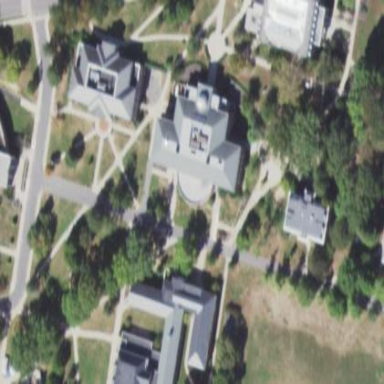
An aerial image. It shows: University building.